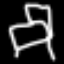
Label: chair